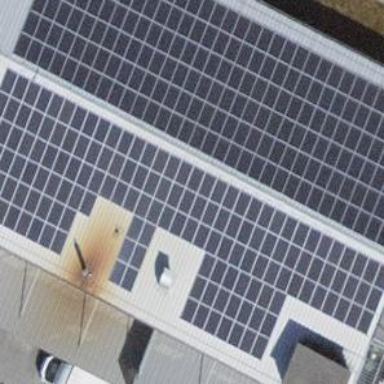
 consisting of solar photovoltaic panels."